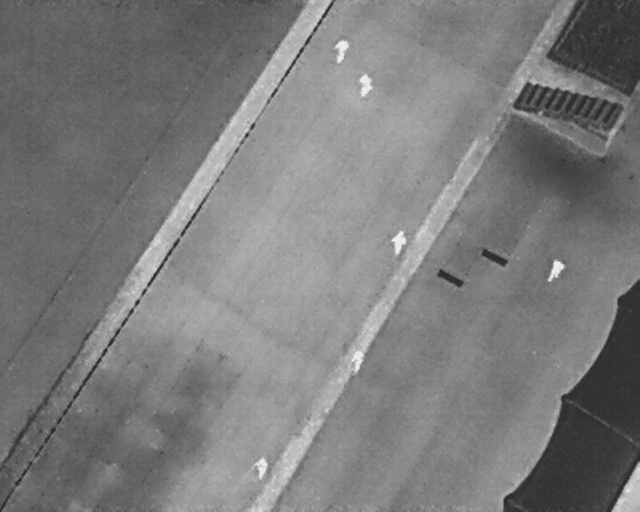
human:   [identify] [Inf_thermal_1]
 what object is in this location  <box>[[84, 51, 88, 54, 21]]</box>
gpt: <ref>1 large person at the right</ref>

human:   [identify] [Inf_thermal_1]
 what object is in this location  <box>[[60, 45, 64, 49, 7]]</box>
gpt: <ref>1 large person at the center</ref>